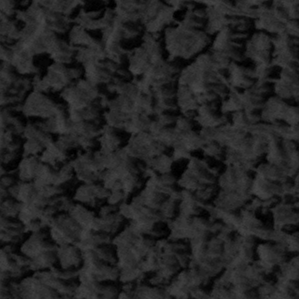
Label: frost